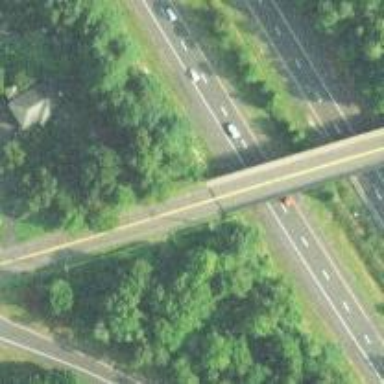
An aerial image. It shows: Footway on bridge.